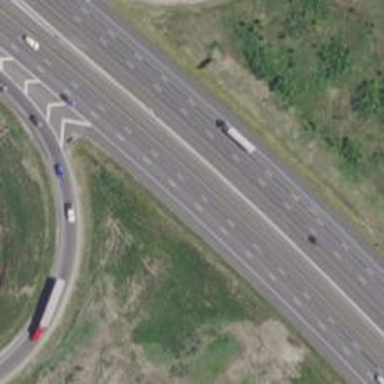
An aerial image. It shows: Motorway with embankment.